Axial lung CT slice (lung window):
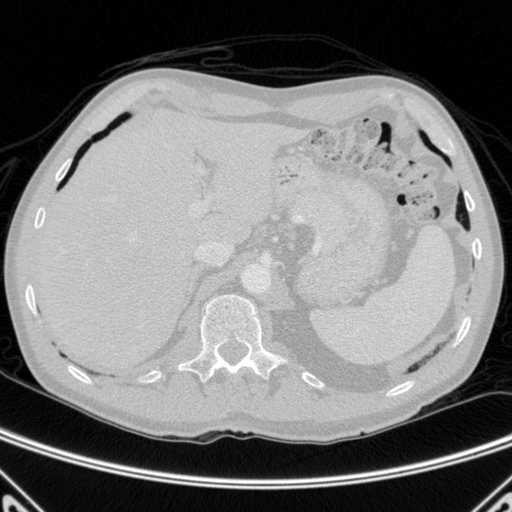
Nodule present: no